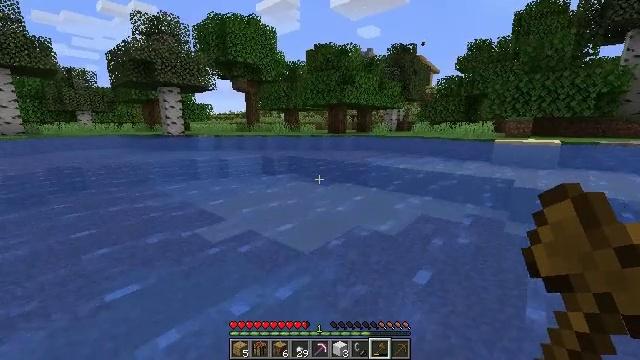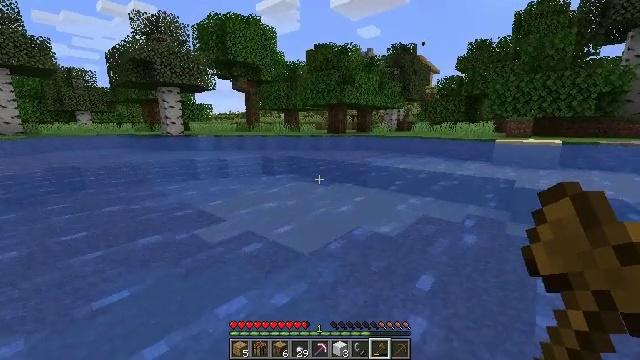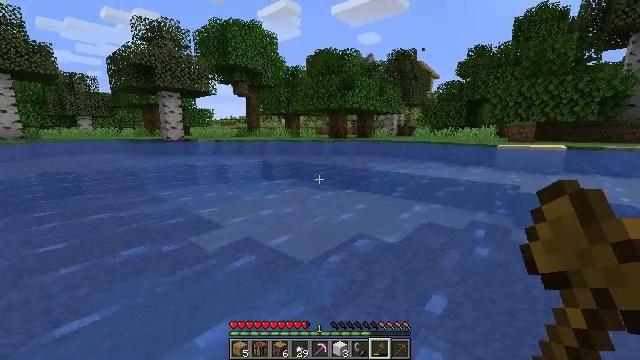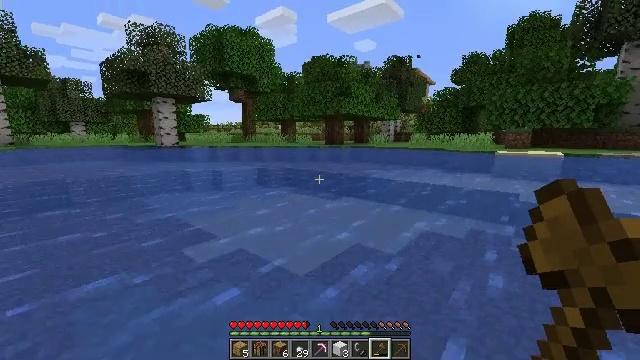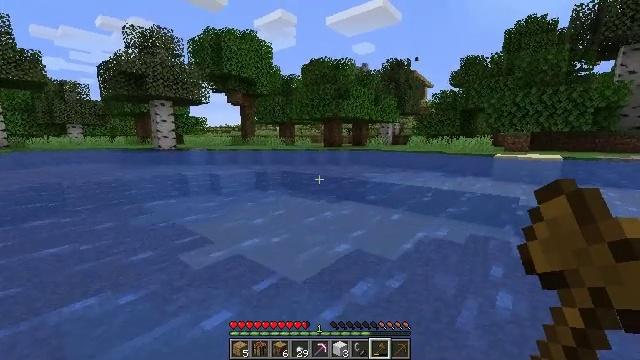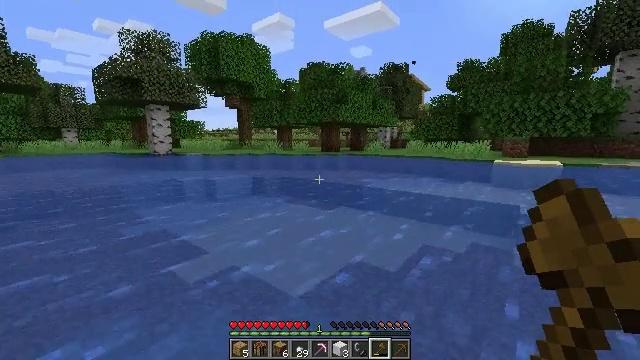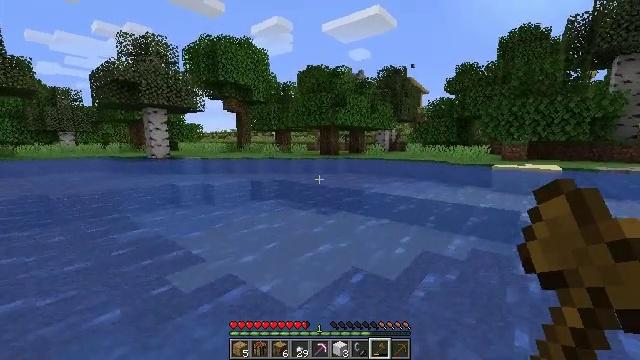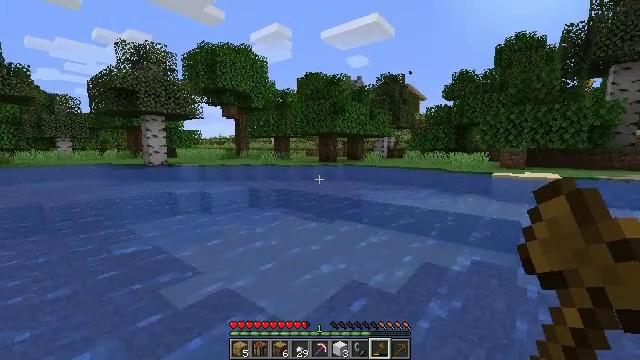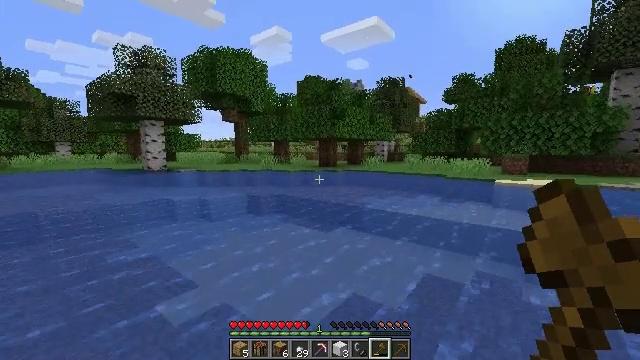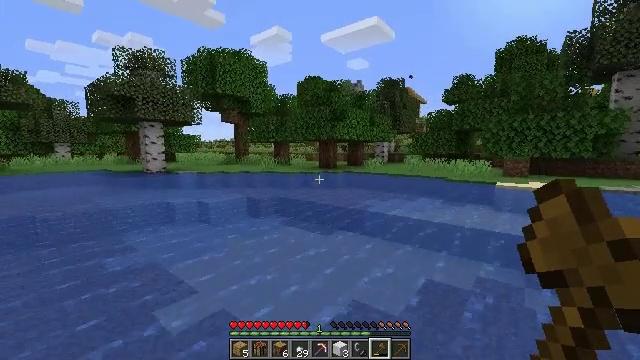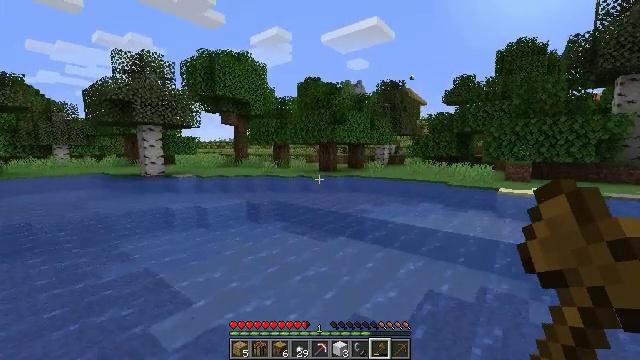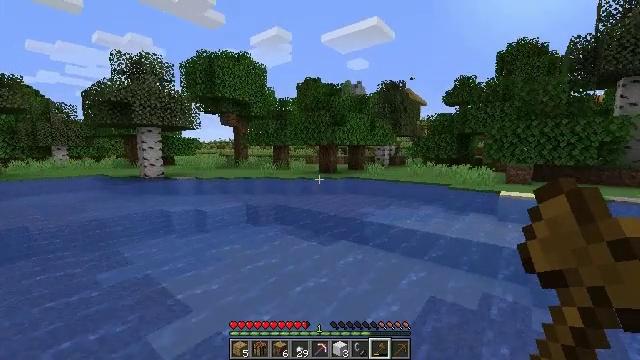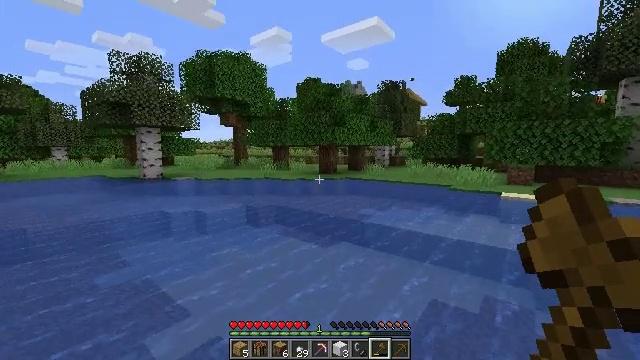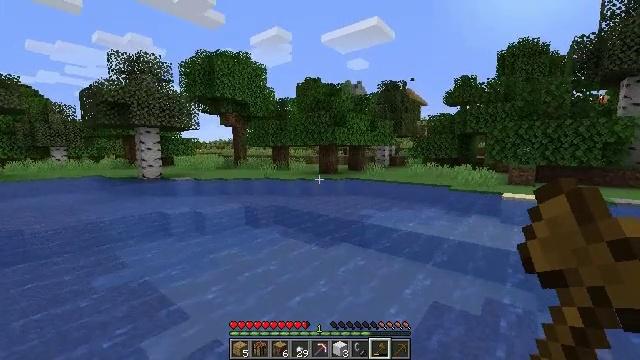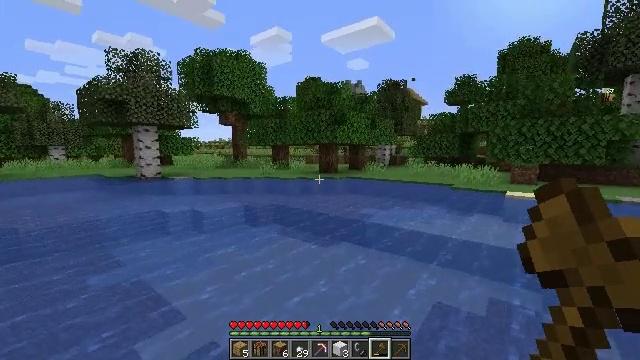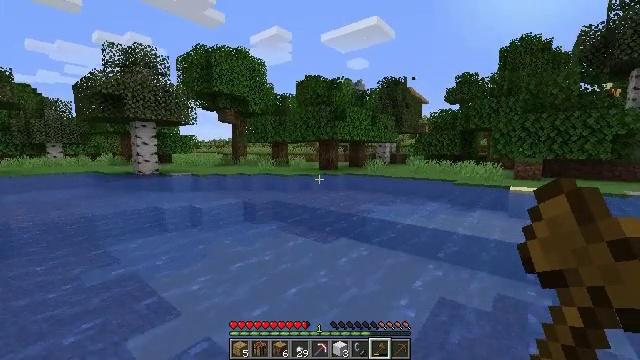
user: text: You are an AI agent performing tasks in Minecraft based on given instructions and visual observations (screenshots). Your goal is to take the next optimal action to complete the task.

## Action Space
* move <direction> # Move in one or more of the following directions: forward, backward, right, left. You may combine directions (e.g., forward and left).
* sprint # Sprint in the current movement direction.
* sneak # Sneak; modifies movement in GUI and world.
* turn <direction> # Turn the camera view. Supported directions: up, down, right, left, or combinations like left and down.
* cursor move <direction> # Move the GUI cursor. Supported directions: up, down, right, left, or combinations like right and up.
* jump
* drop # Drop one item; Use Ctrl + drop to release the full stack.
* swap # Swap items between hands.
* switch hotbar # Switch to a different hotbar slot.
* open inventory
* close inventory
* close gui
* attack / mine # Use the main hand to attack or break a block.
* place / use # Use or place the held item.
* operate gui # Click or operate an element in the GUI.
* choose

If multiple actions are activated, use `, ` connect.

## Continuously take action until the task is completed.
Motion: motion action
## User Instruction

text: Break the chest to retrieve items inside.
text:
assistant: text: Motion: move forward
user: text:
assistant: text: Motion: move forward, turn up, jump
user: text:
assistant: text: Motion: move forward, turn up, jump
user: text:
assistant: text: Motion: move forward, jump
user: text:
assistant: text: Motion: move forward, jump
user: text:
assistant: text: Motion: move forward, jump
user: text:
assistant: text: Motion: move forward, turn up, jump
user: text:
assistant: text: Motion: move forward, jump
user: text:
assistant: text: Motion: move forward, jump
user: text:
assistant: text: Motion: move forward, jump
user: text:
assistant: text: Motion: move forward, jump
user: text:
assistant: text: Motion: move forward, jump
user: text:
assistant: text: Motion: move forward
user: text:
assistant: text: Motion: move forward
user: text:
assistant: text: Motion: move forward
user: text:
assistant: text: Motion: move forward
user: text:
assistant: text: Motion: move forward
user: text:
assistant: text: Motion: move forward
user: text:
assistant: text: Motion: move forward
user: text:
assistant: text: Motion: move forward
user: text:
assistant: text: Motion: move forward
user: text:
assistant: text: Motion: move forward
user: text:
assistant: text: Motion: move forward
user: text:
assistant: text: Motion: move forward
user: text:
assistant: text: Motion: move forward
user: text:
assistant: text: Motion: move forward
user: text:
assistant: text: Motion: move forward
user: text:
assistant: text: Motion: move forward
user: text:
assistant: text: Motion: move forward
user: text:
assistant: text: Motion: move forward